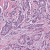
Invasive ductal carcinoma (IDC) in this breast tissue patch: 1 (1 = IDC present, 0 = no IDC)